Interaction volume radius: 10 \u00c5
Interaction volume height: 15 \u00c5
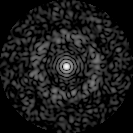
Disorder parameter: 0.8253